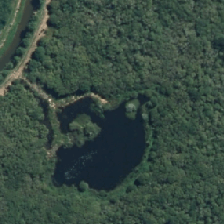
Land cover: lake_pond